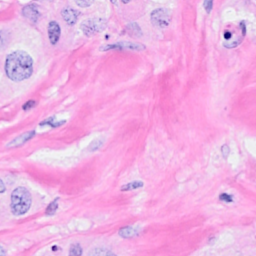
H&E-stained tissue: Breast